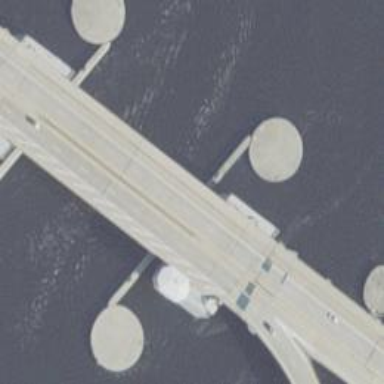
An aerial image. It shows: Movable bascule bridge on asphalt motorway.